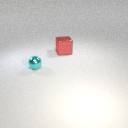
small cyan metal sphere to the left of large red metal cube